Question: Somewhere during the various updates of XCode in the last month, the iOS versions dropped from my simulator selection (image below.) Anyone know how to resolve this?

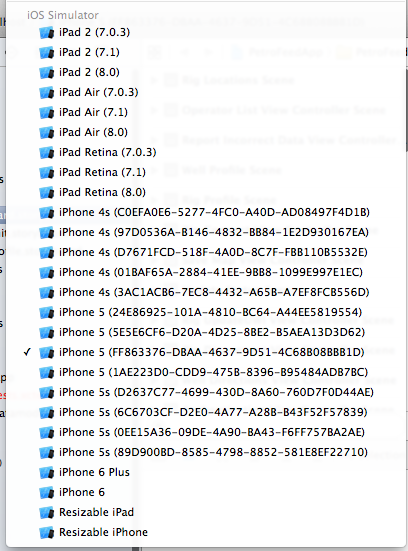
Answer: Xcode uses the device version to disambiguate devices with the same name.
If two devices have the same name and version number, it will use the devices' UDIDs.
You have 4 of each of a bunch of devices (eg iPhone 5s). I suspect that some of them are for the same iOS version. You should delete some of the duplicates. Check out 'xcrun simctl list' and 'xcrun simctl delete' or use the device manager within Xcode.app (click on the "-" to delete a device).
'''
# Ensure all possible clients of CoreSimulatorService are no longer running:
killall Xcode 2> /dev/null
killall Instruments 2> /dev/null
killall 'iOS Simulator' 2> /dev/null
killall Simulator 2> /dev/null
killall 'Simulator (Watch)' 2> /dev/null
killall ibtoold 2> /dev/null
killall simctl 2> /dev/null
# There may be others
# Kill the service itself
sudo killall -9 com.apple.CoreSimulator.CoreSimulatorService
# Remove all the data and logs
rm -rf ~/Library/*/CoreSimulator
'''
CoreSimulatorService will monitor for the addition of new simulator runtimes in /Library/Developer/CoreSimulator/Profiles (eg, for when downloading them from Xcode -> Preferences -> Downloads). When installing a new runtime, CoreSimulatorService will create an initial set of devices for that runtime.
This problem arrises if there are multiple instances of CoreSimulatorService running at the same time. Each CoreSimulatorService instance will create its own set of devices (but its clients will only see that instances's sets at first). On subsequent launches (eg: after a reboot), both copies will be seen. One can get into a state where multiple copies of CoreSimulatorService are running at the same time due to testing beta versions of Xcode.app in the same login session as using the released Xcode.app or by having used Xcode.app before and after updating it through the App Store.
If you are aware of any other way that this bug might come about, please file a new radar at <URL>